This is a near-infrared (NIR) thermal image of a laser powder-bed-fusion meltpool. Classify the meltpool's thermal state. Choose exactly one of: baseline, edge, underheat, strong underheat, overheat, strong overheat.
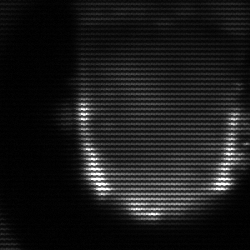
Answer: baseline